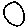
Label: circle